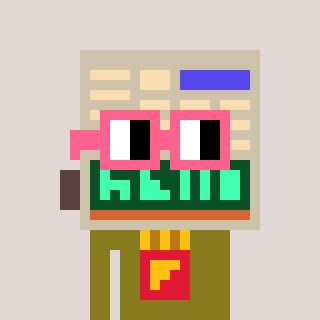
a pixel art character with square pink glasses, a calculator-shaped head and a gunk-colored body on a warm background